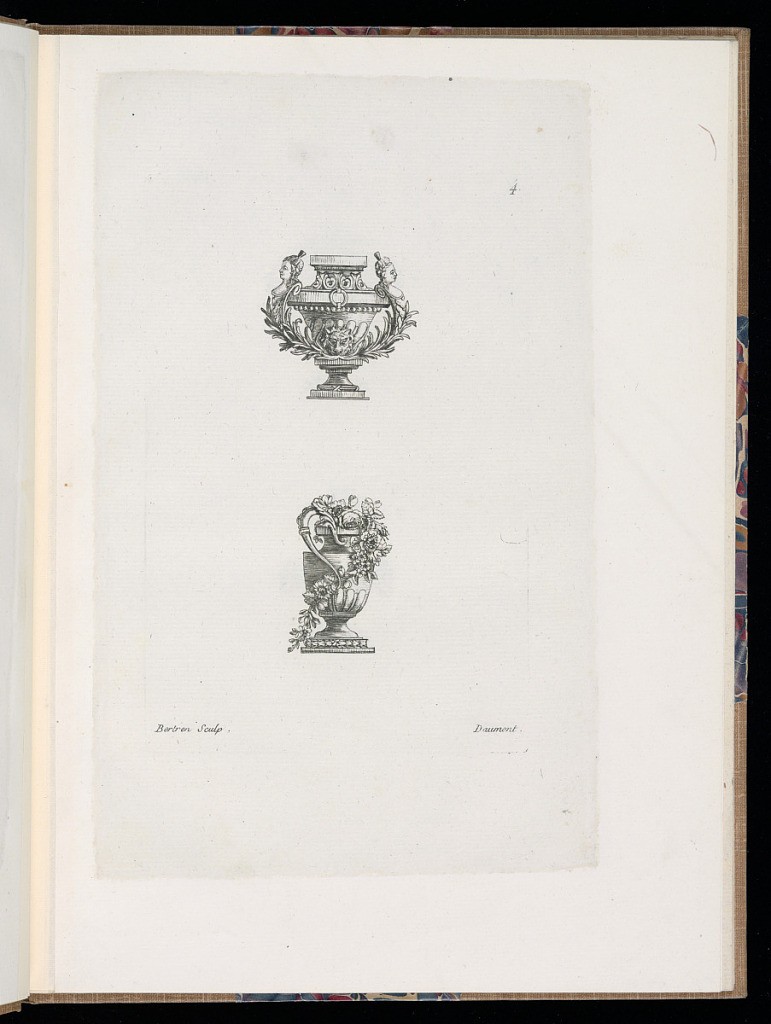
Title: Ornamental Vase Designs
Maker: Théodore Bertren, active in France, 18th century
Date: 1772
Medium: Engraving on paper
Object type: Print
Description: Two vases, one above the other. The top vase has 2 handles made from female terms. At the base of the vase is a lion mascaron. Decorative leaves emerge from the mouth of the lion, and they sprout up toward the base of the handles, blending with the terms. The vase has a pattern of stylized palmettes around the neck. The lower vase is in the shape of an urn. The vase has 1 handle with an acanthus leaf pattern forming the top of the handle. A garland of flowers emerges from the top of the vase and is draped over and across. The plate is signed and numbered.